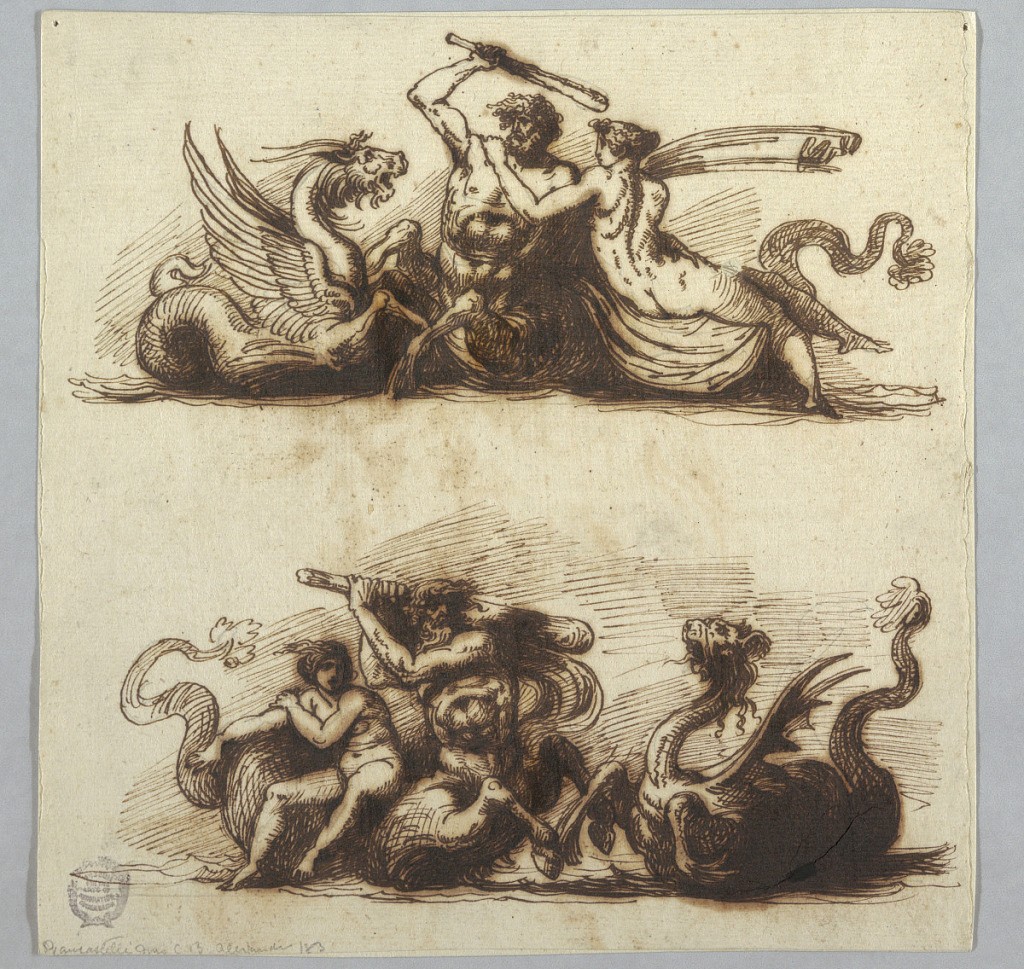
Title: Bythos and Aphros
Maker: Felice Giani, Italian, 1758–1823
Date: ca. 1800
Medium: Pen and brown ink, brush and brown wash on cream laid paper
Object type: Drawing
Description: The twin ichthyocentaurs Bythos and Aphros, from from Greek mythology.